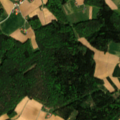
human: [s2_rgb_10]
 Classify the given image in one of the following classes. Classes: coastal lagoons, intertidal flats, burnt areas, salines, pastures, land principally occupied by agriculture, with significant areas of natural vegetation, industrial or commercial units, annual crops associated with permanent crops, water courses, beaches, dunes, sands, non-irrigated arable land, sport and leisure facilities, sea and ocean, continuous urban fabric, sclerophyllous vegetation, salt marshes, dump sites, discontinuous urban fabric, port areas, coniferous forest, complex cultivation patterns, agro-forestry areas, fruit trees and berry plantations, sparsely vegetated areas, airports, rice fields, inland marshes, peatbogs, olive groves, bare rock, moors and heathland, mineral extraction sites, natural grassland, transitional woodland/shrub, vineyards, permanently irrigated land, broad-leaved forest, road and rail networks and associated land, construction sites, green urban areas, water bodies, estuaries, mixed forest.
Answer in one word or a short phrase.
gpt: non-irrigated arable land, complex cultivation patterns, broad-leaved forest, mixed forest